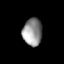
Tissue: lung
Cell type: Epithelial cells
Senescence score: 0.2024
Nuclear area (px): 526
Mean DAPI intensity: 144.606